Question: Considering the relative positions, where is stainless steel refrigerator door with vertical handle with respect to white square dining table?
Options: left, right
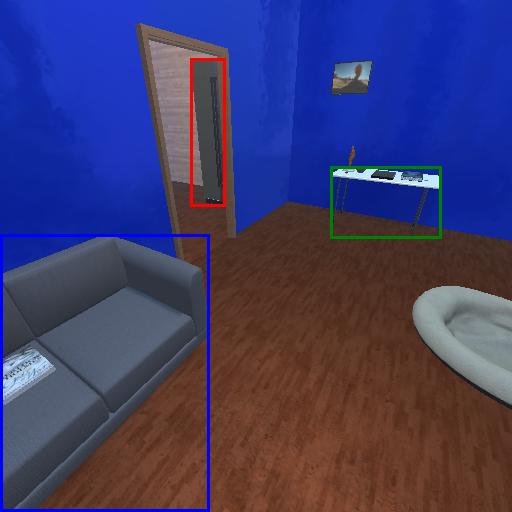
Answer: left